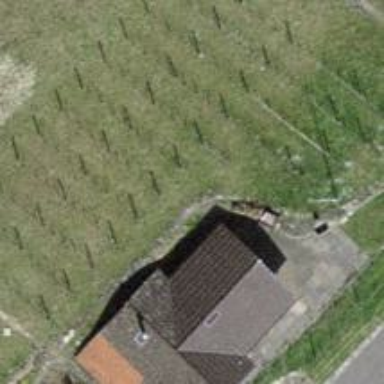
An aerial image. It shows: Vineyard where grapes are grown.